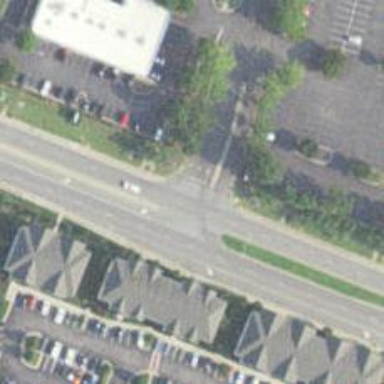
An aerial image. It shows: Unmarked crossing on footway.